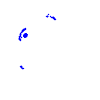
Particle: kaon